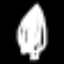
Label: leaf